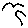
Label: bird